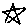
Label: star